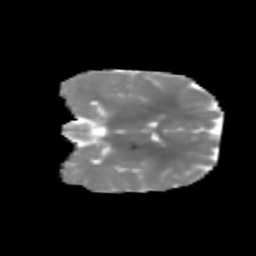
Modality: MD
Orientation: coronal
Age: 7
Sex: female
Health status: healthy